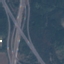
Land use / land cover class: Highway